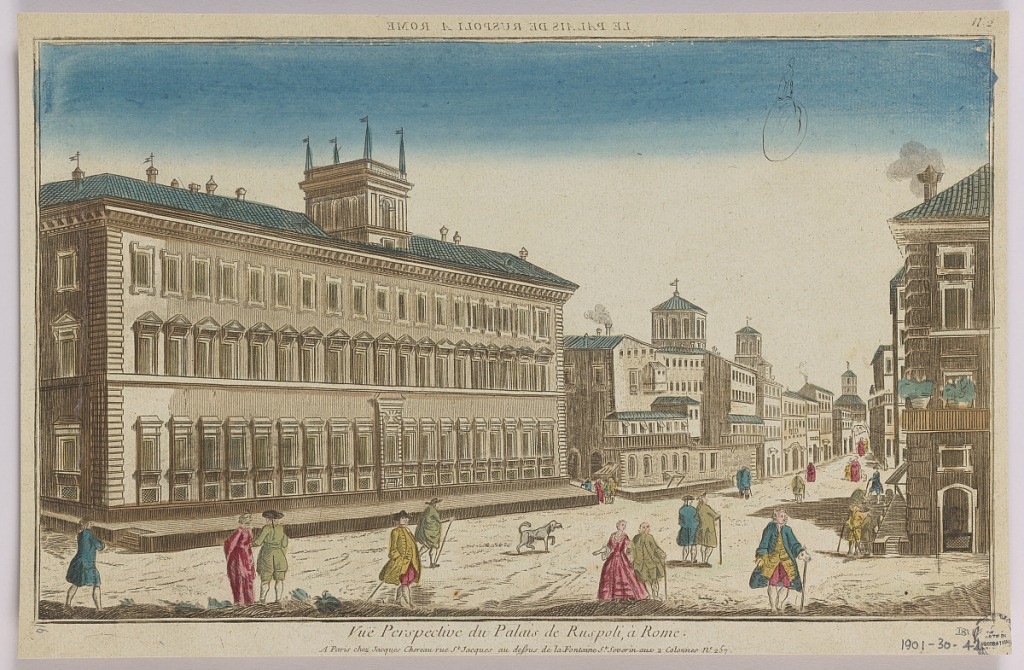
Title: Peep-show, Vuë Perspective du Palais de Ruspoli, à Rome, No. 2
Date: ca. 1750
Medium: Engraving in ink with watercolor washes on paper, mounted on scrapbook page
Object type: Print
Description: Peep-show print